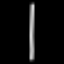
Label: line